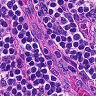
Metastatic tissue present: no